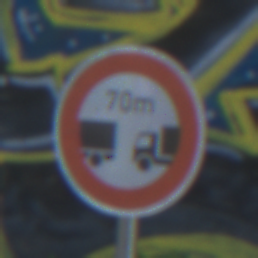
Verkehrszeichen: VerbotUnterschreitenMindestabstand
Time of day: Midday
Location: Outdoor (Urban)
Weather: Clear
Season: NotSpecified
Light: Natural